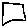
Label: square